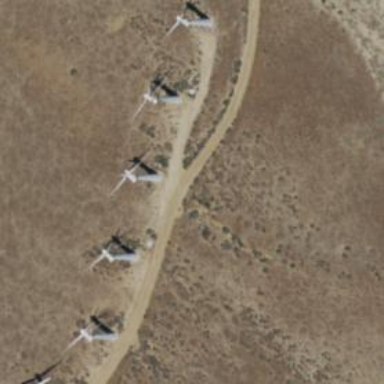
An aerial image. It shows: Wind turbine power generator.